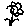
Label: flower